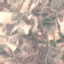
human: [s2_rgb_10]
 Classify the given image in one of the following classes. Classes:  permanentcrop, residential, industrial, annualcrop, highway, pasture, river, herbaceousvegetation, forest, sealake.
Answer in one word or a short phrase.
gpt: PermanentCrop